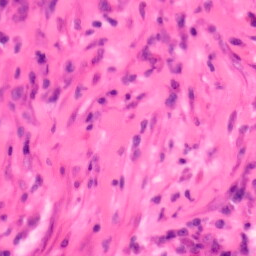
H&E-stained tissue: Colon